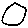
Label: circle